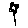
Label: flower